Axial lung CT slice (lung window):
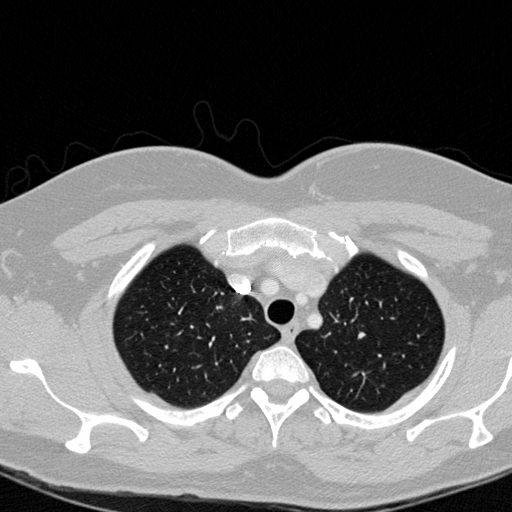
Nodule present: no